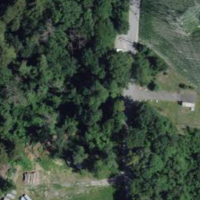
EUNIS habitat code: 41
Species observed at this site:
Chelidonium majus